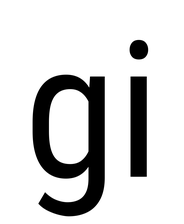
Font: Roboto_Condensed_Regular